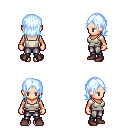
a pixel art fantasy rpg character, female body template, human, light skin, white pirate shirt, metal pants, white cyan long bangs hairstyle, bracelets, maroon shoes, four views (front, back, left, right), 2x2 character sprite sheet, small pixel art, hard edges, no anti-aliasing